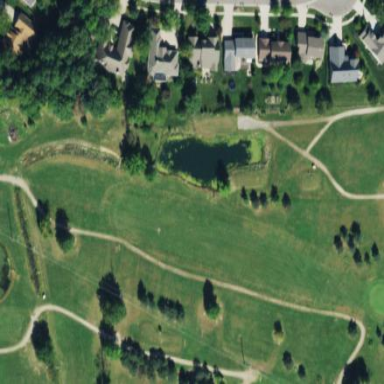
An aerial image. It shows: Scenic golf fairway.